Question: I am currently experimenting with Firebase by creating a kind of small chat app.
I am able to send data to the database reference, however I would expect it to be displayed thanks to the following code. However that is not the case, I was wondering if there was something wrong with the way I am using the adapter for my list.
'''
protected void onCreate(Bundle savedInstanceState) {
super.onCreate(savedInstanceState);
setContentView(R.layout.activity_main);
if(FirebaseAuth.getInstance().getCurrentUser() == null) {
// Start sign in/sign up activity
startActivityForResult(
AuthUI.getInstance().createSignInIntentBuilder().build(),
SIGN_IN_REQUEST_CODE
);
} else {
// User is already signed in. Therefore, display
// a welcome Toast
Toast.makeText(this,
"Welcome " + FirebaseAuth.getInstance()
.getCurrentUser()
.getDisplayName(),
Toast.LENGTH_LONG)
.show();
displayChatMessages();
}
FloatingActionButton fab = (FloatingActionButton)findViewById(R.id.fab);
fab.setOnClickListener(new View.OnClickListener() {
@Override
public void onClick(View view) {
EditText input = (EditText)findViewById(R.id.input);
// Read the input field and push a new instance
// of ChatMessage to the Firebase database
FirebaseDatabase.getInstance()
.getReference()
.push()
.setValue(new ChatMessage(input.getText().toString(),
FirebaseAuth.getInstance()
.getCurrentUser()
.getDisplayName())
);
// Clear the input
input.setText("");
}
});
}
private void displayChatMessages() {
ListView listOfMessages = (ListView)findViewById(R.id.list_of_messages);
Query query = FirebaseDatabase.getInstance().getReference();
FirebaseListOptions<ChatMessage> options = new FirebaseListOptions.Builder<ChatMessage>()
.setQuery(query, ChatMessage.class)
.setLayout(R.layout.message)
.build();
adapter = new FirebaseListAdapter<ChatMessage>( options ) {
@Override
protected void populateView(View v, ChatMessage model, int position) {
// Get references to the views of message.xml
TextView messageText = (TextView)v.findViewById(R.id.message_text);
TextView messageUser = (TextView)v.findViewById(R.id.message_user);
TextView messageTime = (TextView)v.findViewById(R.id.message_time);
// Set their text
messageText.setText(model.getMessageText());
messageUser.setText(model.getMessageUser());
messageTime.setText(DateFormat.format("dd-MM-yyyy (HH:mm:ss)",
model.getMessageTime()));
}
};
listOfMessages.setAdapter(adapter);
}
@Override
protected void onActivityResult(int requestCode, int resultCode,
Intent data) {
super.onActivityResult(requestCode, resultCode, data);
if(requestCode == SIGN_IN_REQUEST_CODE) {
if(resultCode == RESULT_OK) {
Toast.makeText(this,
"Successfully signed in. Welcome!",
Toast.LENGTH_LONG)
.show();
displayChatMessages();
} else {
Toast.makeText(this,
"We couldn't sign you in. Please try again later.",
Toast.LENGTH_LONG)
.show();
// Close the app
finish();
}
}
}
}
'''
Here is the UI of the main activity
'''
<?xml version="1.0" encoding="utf-8"?>
<RelativeLayout xmlns:android="http://schemas.android.com/apk/res/android"
xmlns:app="http://schemas.android.com/apk/res-auto"
xmlns:tools="http://schemas.android.com/tools"
android:id="@+id/activity_main"
android:layout_width="match_parent"
android:layout_height="match_parent"
tools:context="citroentrex.citron.MainActivity">
<android.support.design.widget.FloatingActionButton
android:id="@+id/fab"
android:layout_width="wrap_content"
android:layout_height="wrap_content"
android:layout_alignParentBottom="true"
android:layout_alignParentEnd="true"
android:layout_alignParentRight="true"
android:clickable="true"
android:tint="@android:color/white"
app:fabSize="mini"
/>
<android.support.design.widget.TextInputLayout
android:layout_width="match_parent"
android:layout_height="wrap_content"
android:layout_toLeftOf="@id/fab"
android:layout_alignParentBottom="true"
android:layout_alignParentLeft="true">
<EditText
android:layout_width="match_parent"
android:layout_height="wrap_content"
android:hint="Input"
android:id="@+id/input"
/>
</android.support.design.widget.TextInputLayout>
<ListView
android:layout_width="match_parent"
android:layout_height="match_parent"
android:layout_alignParentTop="true"
android:layout_alignParentLeft="true"
android:dividerHeight="16dp"
android:divider="@android:color/transparent"
android:layout_above="@id/fab"
android:id="@+id/list_of_messages"
android:layout_marginBottom="16dp"
/>
</RelativeLayout>
'''
and of the message
'''
<RelativeLayout xmlns:android="http://schemas.android.com/apk/res/android"
android:layout_width="match_parent" android:layout_height="match_parent">
<TextView
android:layout_width="wrap_content"
android:layout_height="wrap_content"
android:layout_alignParentTop="true"
android:layout_alignParentLeft="true"
android:id="@+id/message_user"
android:textStyle="normal|bold" />
<TextView
android:layout_width="wrap_content"
android:layout_height="wrap_content"
android:layout_alignBottom="@+id/message_user"
android:layout_alignParentRight="true"
android:id="@+id/message_time" />
<TextView
android:layout_width="wrap_content"
android:layout_height="wrap_content"
android:layout_below="@+id/message_user"
android:layout_alignParentLeft="true"
android:layout_marginTop="5dp"
android:id="@+id/message_text"
android:textAppearance="@style/TextAppearance.AppCompat.Body1"
android:textSize="18sp" />
</RelativeLayout>
'''
displayChatMessages is the bit wher I would expect the adapter to display the data content in my list. (Pushing data to the database works for sure)
This is the model of my database. (there are no child)

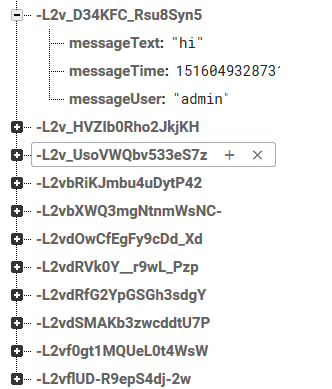
Answer: The adapter had to be initialised as follow:
'''
@Override
protected void onStart() {
super.onStart();
adapter.startListening();
}
@Override
protected void onStop() {
super.onStop();
adapter.stopListening();
}
'''